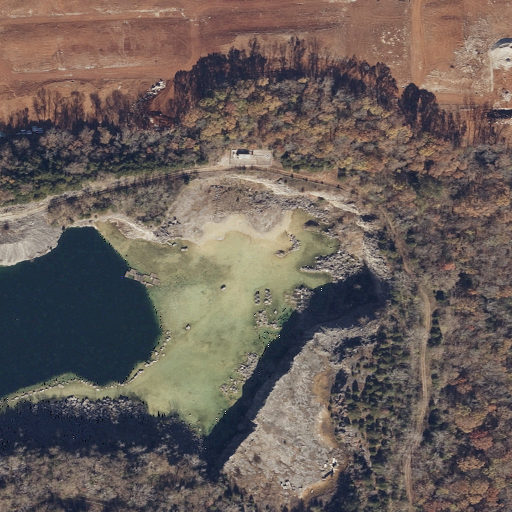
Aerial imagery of mountain in Alabama named Betts Mountain containing grassland, medium intensity development, deciduous forest, low intensity development, high intensity development, open development, barren land, and pasture